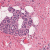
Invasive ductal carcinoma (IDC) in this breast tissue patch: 0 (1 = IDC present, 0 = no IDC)